Question: i've added a checkbox to a checkedlistbox using the following code:
'''
CheckBox cb = new CheckBox();
cb.Enabled = false;
cb.Text = "A B C D";
checkedListBox1.Items.Add(cb);
'''
but, as seen in the picture, the text wont show up. what have I done wrong ?
Thanks!

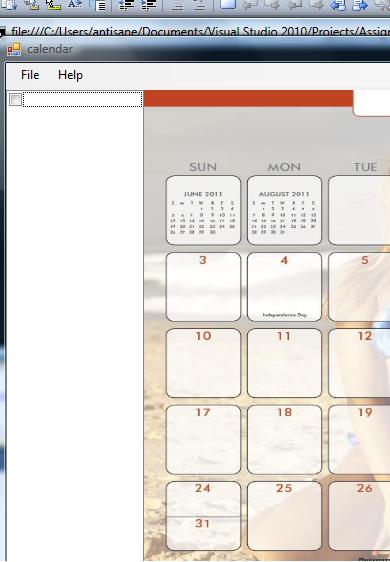
Answer: You should only add text and not a 'CheckBox' control. The <URL> control will create the check boxes itself:
'''
checkedListBox1.Items.Add("A B C D");
'''